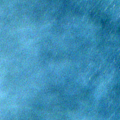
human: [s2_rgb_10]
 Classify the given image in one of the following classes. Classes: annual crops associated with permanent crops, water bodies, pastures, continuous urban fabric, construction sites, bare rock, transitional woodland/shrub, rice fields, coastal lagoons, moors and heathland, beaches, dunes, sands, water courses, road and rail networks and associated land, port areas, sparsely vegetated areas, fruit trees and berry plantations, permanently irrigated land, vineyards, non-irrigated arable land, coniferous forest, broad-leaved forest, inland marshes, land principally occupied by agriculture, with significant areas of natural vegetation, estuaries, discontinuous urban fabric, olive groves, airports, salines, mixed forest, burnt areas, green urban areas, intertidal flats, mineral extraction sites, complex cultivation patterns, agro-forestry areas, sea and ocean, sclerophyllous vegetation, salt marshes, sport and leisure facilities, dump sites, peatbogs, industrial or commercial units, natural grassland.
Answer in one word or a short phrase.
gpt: sea and ocean